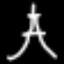
Label: The Eiffel Tower